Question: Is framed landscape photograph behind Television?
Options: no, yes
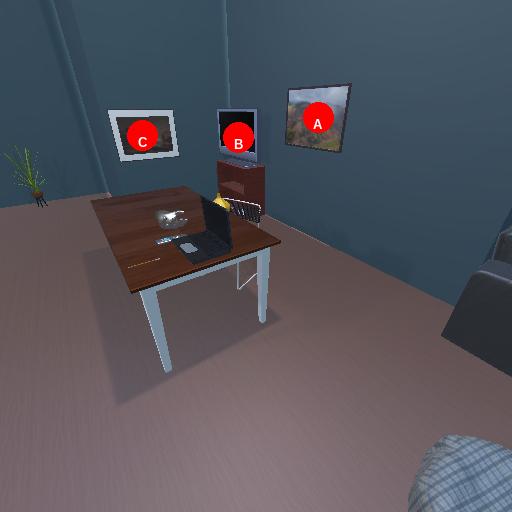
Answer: no